Question: I'm trying to clone elements in a facebook iframe and append it back to its parent.
The first thing I did was to select the element that I want to clone(I'm using chrome dev tools):
'''
var clone = $($0).clone();
'''
Then selected its parent:
'''
var parent = $($0).parent();
'''
Then appended the clone back to the parent:
'''
clone.appendTo(parent);
'''
But I got this one:

As you can see it doesn't actually append to the iframe but in the parent variable.
Is there something wrong with my approach? Does facebook not allow this? I just need to make a few clones for a dummy account because I don't want to trouble my friends. All I need to do is to send out a few invites to use a facebook app so I was thinking of cloning a dummy account on the friend selection.
I'm talking about the request dialog:
<URL>
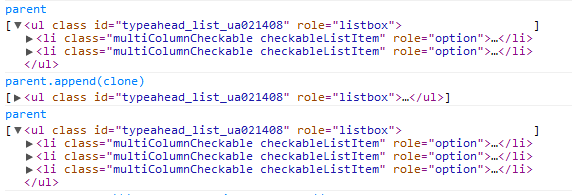
Answer: You cannot access a facebook iframe from outside the frame because of <URL> in a browser. You will not be able to copy or modify the DOM in the iframe if it is served from a different domain than the host page.